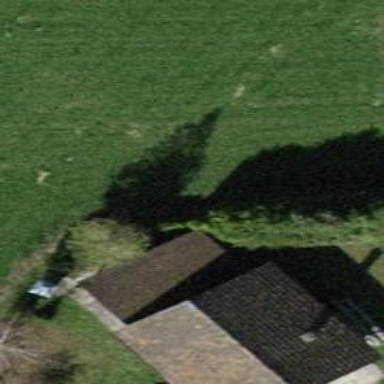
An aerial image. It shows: Shed building.